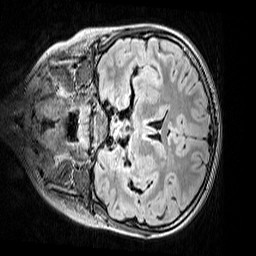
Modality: FLAIR
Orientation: coronal
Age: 9
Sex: female
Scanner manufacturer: siemens
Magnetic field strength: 3 T
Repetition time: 5 s
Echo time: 0.388 s